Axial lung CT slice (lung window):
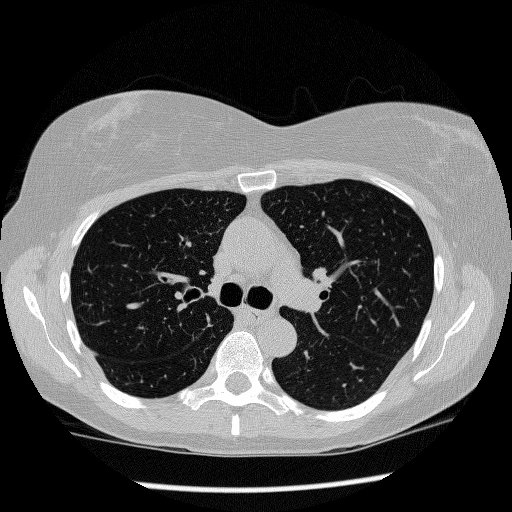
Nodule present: no